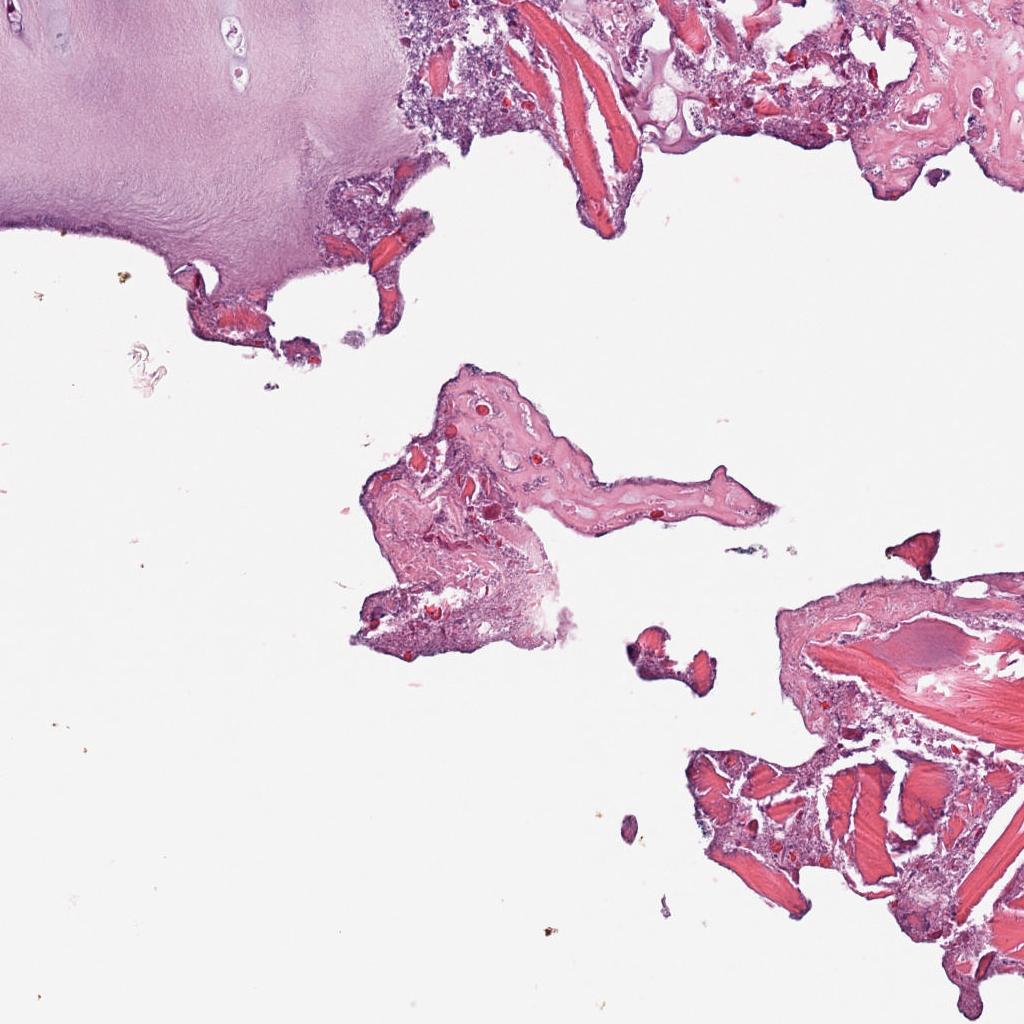
Label: Non-Tumor